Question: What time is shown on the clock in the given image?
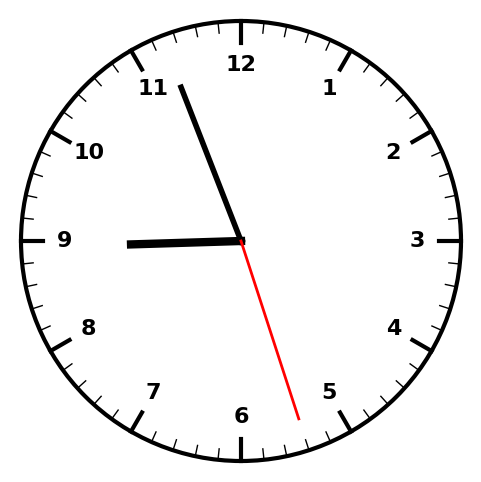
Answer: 08:56:27